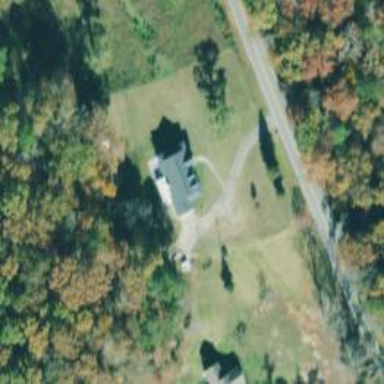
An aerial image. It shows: Driveway.